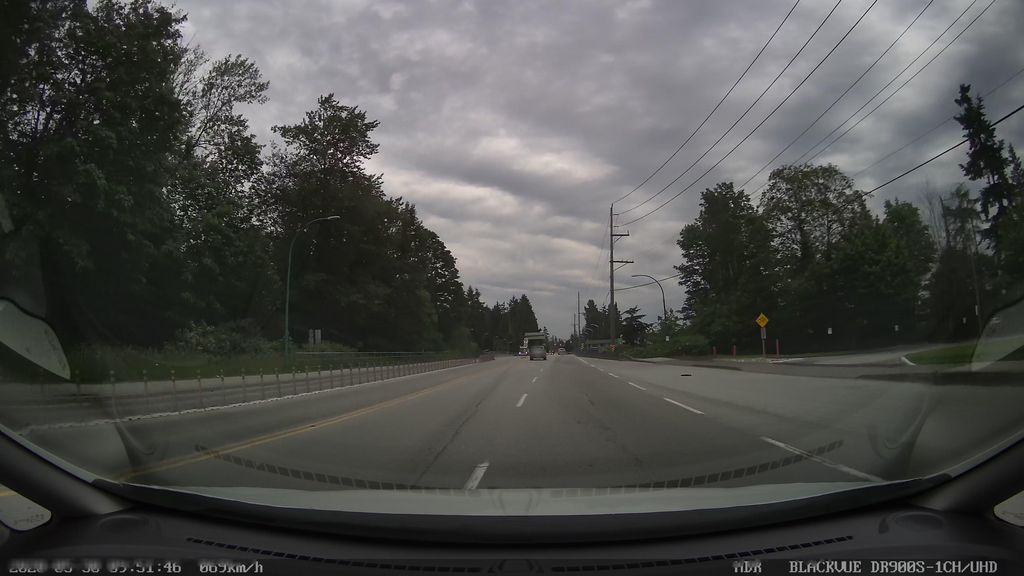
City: vancouver